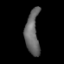
Tissue: lung
Cell type: Myeloid cells
Senescence score: 0.2381
Nuclear area (px): 589
Mean DAPI intensity: 104.868